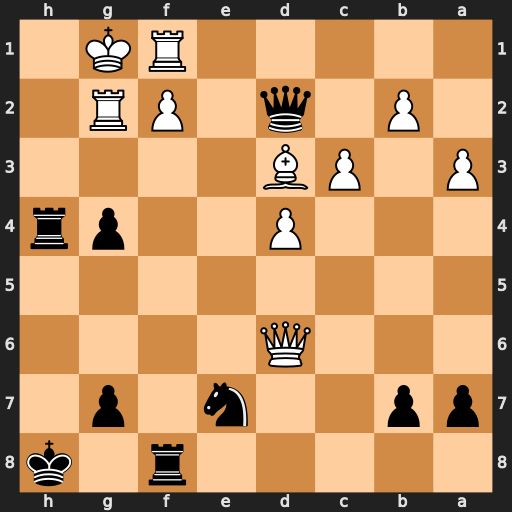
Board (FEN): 5r1k/pp2n1p1/3Q4/8/3P2pr/P1PB4/1P1q1PR1/5RK1
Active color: b
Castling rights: -
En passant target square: -
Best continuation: Qxd3 Qxe7 Rf6 Qe8+ Kh7 Qe3 Qf5 Re1 Rfh6 Kf1 Rh1+